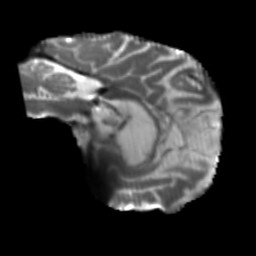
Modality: T2w
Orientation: sagittal
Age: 64
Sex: male
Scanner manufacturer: siemens
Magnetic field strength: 3 T
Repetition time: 5.25 s
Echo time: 0.08 s